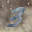
Label: 3